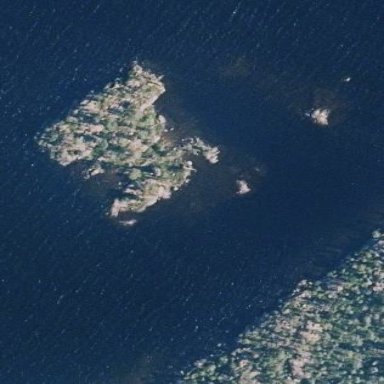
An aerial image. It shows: Islet.